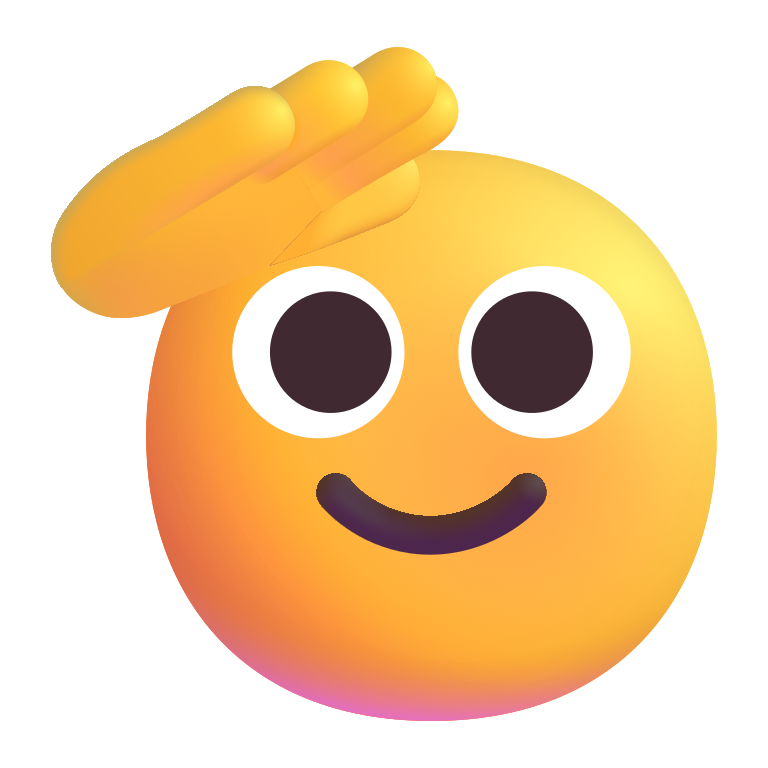
saluting face color